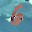
Label: 6